高一 · 代数
已知函数 $y=a^{x}, y=x^{b}, y=\log _{c} x$ 的图象如下图所示, 则 $a, b, c$ 的大小关系为 . (用 “<”号连接)

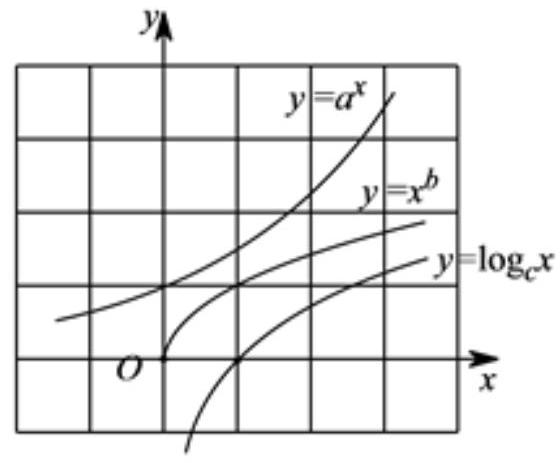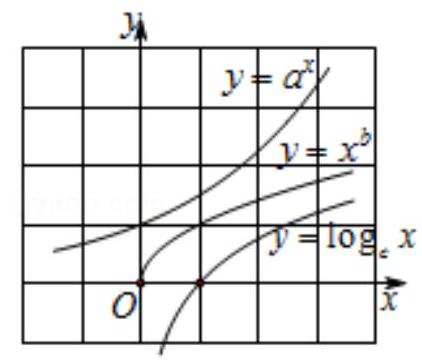
答案: $\mathrm{b}<\mathrm{a}<\mathrm{c}$.
解析: 函数 $\mathrm{y}=\mathrm{a}^{\mathrm{x}}, \mathrm{y}=\mathrm{x}^{\mathrm{b}}, \mathrm{y}=\log _{\mathrm{c}} \mathrm{x}$ 的图象如图所示,

由指数函数 $\mathrm{y}=\mathrm{a}^{\mathrm{x}}, \mathrm{x}=2$ 时, $\mathrm{y} \in(1,2)$; 对数函数 $\mathrm{y}=\log _{\mathrm{c}} \mathrm{x}, \mathrm{x}=2, \mathrm{y} \in(0,1)$; 幂函数 $\mathrm{y}=\mathrm{x}^{\mathrm{b}}, \mathrm{x}=2$ ， $y \in(1,2) ;$

可得 $a \in(1,2), b \in(0,1), c \in(2,+\infty)$.

可得 $\mathrm{b}<\mathrm{a}<\mathrm{c}$

故答案为: $\mathrm{b}<\mathrm{a}<\mathrm{c}$.